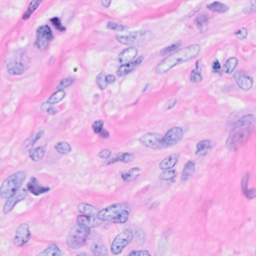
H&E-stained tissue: Breast